Question: This is a follow up question that I got answered here: <URL>
I have a 188 line Ext.js view. In this view I extend 'Ext.grid.Panel' and in this grid I have set the selModel like so ...
'''
selModel: {
cellSelect: false, // Only support row selection.
type: 'spreadsheet' // Use the new "spreadsheet" style grid selection model.
},
'''
On one of the columns, the 'Status' column, I am programmatically setting the filter so that only rows that have the 'Status' of 'Ready' will appear when the page firsts renders. I have been doing this here in the code:
'''
columns: [
...
{
text: 'Status',
dataIndex: 'status',
itemId: 'status',
renderer: function(value, metaData) {
var filter = this.up('panel').down('#status').filter;
if (!filter.menu) {
filter.createMenu();
filter.menu
.down('menuitem[value="Ready"]')
.setChecked(true);
}
metaData.tdStyle = (value == 'Ready') ?
'color:green;font-weight: bold' :
'color:red;font-style: italic'
return(value)
},
filter: 'list',
flex: 1,
},
... more columns ...
'''
A helpful SO member pointed out that is not the most efficient place for the code that sets the filter as the code will be executed for each row in the grid.
I have tried adding an 'afterrender' function like so ...
'''
{
text: 'Status',
dataIndex: 'status',
itemId: 'status',
renderer: function(value, metaData) {
metaData.tdStyle = (value == 'Ready') ?
'color:green;font-weight: bold' :
'color:red;font-style: italic'
return(value)
},
filter: 'list',
flex: 1,
listeners: {
afterrender: function(value) {
Ext.Msg.alert('We have been rendered value is ' + value );
var filter = this.up('panel').down('#status').filter;
if (!filter.menu) {
filter.createMenu();
filter.menu
.down('menuitem[value="Ready"]')
.setChecked(true); //Uncaught TypeError: Cannot read property 'setChecked' of null
}
}},
'''
... but that results in this error message, '//Uncaught TypeError: Cannot read property 'setChecked' of null'.
What am I doing wrong here? Do I need the 'listeners:'? Am I not getting passed the data I think I am getting passed to my 'afterrender' function? Should I defining a 'initComponent' function?
UPDATE:
I changed my code to what DrakeES suggested, ...
'''
{
text: 'Status',
dataIndex: 'status',
itemId: 'status',
renderer: function(value, metaData) {
metaData.tdStyle = (value == 'Ready') ?
'color:green;font-weight: bold' :
'color:red;font-style: italic'
return(value)
},
flex: 1,
filter: {
type: 'list',
value: 'Ready'
}
'''
... but the result is this:

Where the animated 'loading' image just sits there and spins. This prevents the user from be able to change the filter interactively. I wonder what it is I am doing wrong here?
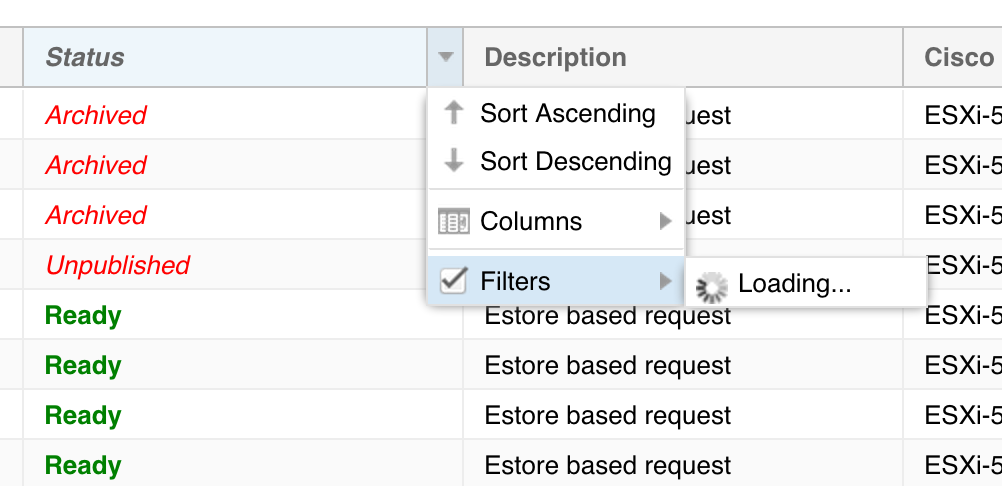
Answer: > I am programmatically setting the filter so that only rows that have
the Status of Ready will appear when the page firsts renders
What checking the filter's checkbox effectively does is setting filter on the store. '''
filters: [
{
id: 'x-gridfilter-status',
property: 'status',
value: 'Ready'
}
]
'''
That way the grid view appear filtered in the first place -- instead of initially showing all rows and only then filtering them out once the column menu renders and applies the filter. Note that having 'id: 'x-gridfilter-status'' on the store's filter is required so that the column's filter picks it up instead of creating a duplicate.'afterrender'
A simple and elegant solution without listeners and stuff:
'''
filter: {
type: 'list',
value: 'Ready'
}
'''
Full working example: <URL>